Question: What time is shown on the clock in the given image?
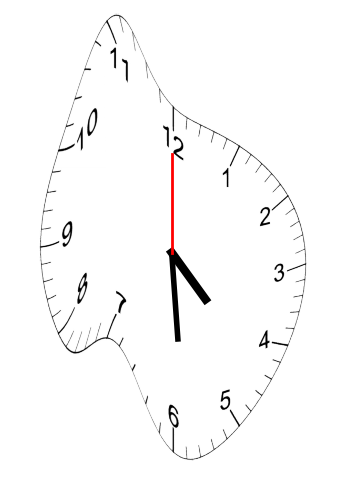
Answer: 04:29:00